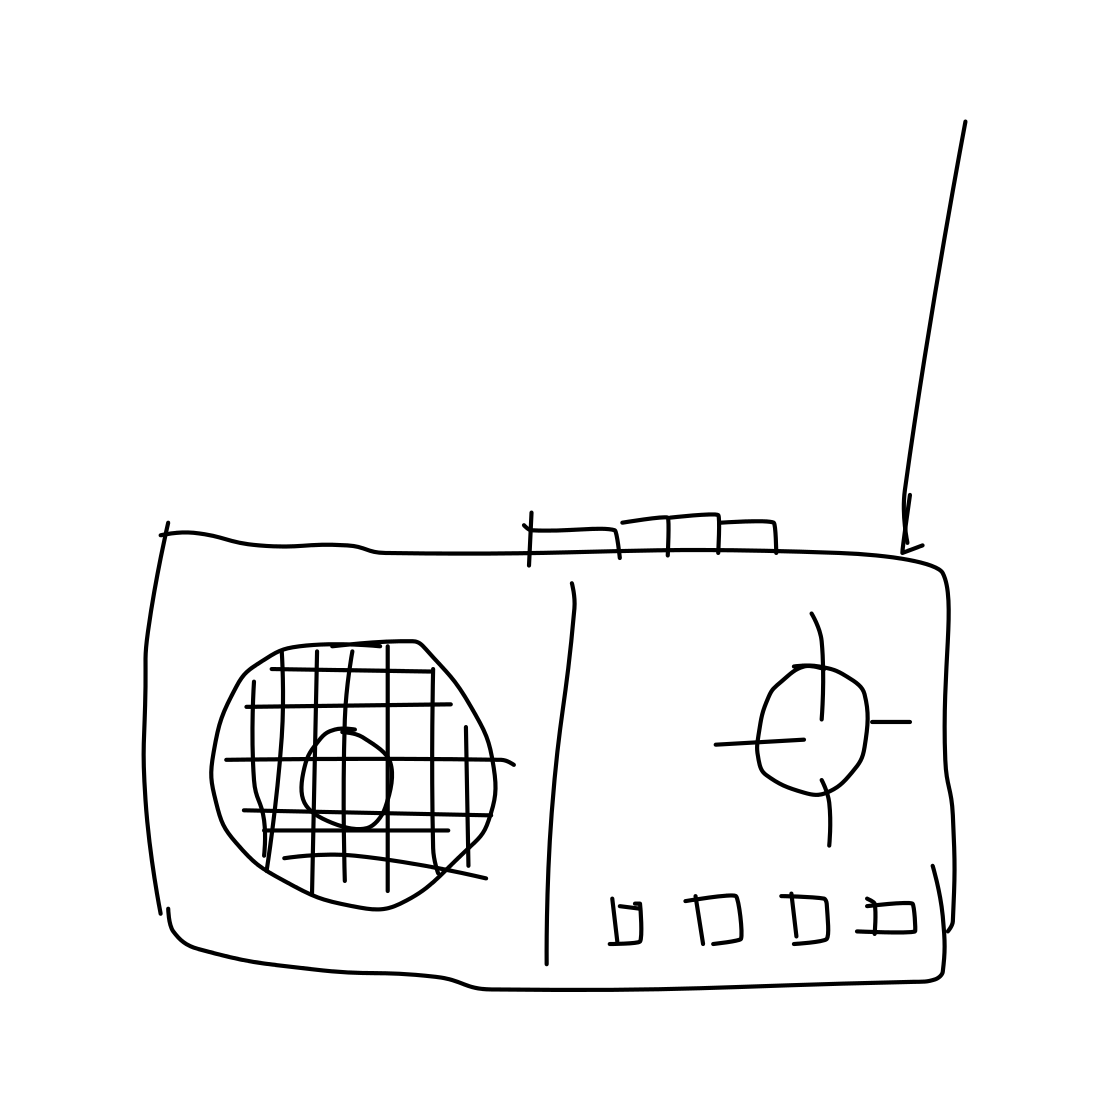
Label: radio